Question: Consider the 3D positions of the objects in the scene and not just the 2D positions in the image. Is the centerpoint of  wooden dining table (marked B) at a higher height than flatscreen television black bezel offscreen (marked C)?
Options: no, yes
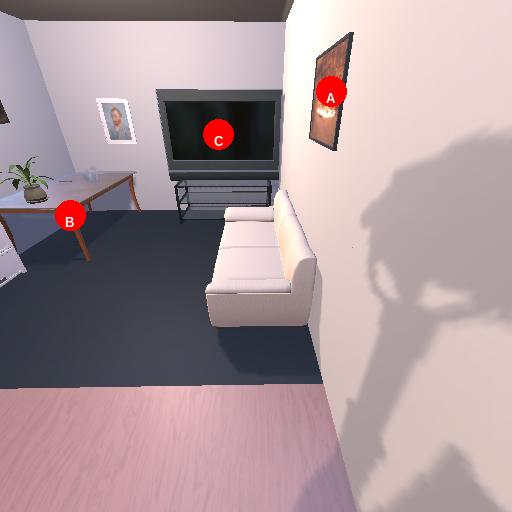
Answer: no